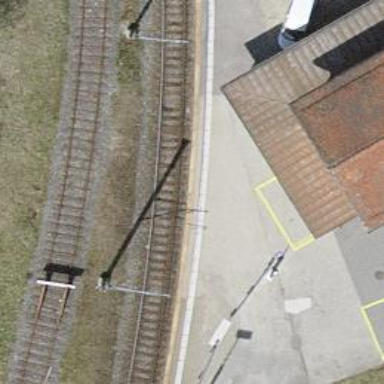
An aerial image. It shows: Single-track railway with electrified contact lines.